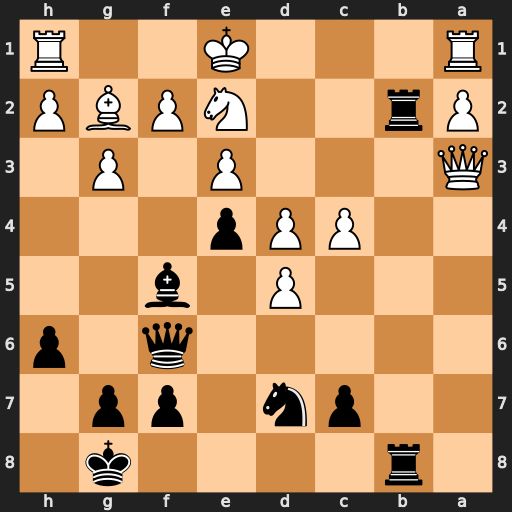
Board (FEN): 1r4k1/2pn1pp1/5q1p/3P1b2/2PPp3/Q3P1P1/Pr2NPBP/R3K2R
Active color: b
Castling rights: KQ
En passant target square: -
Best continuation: Bg4 Nf4 g5